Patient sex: M
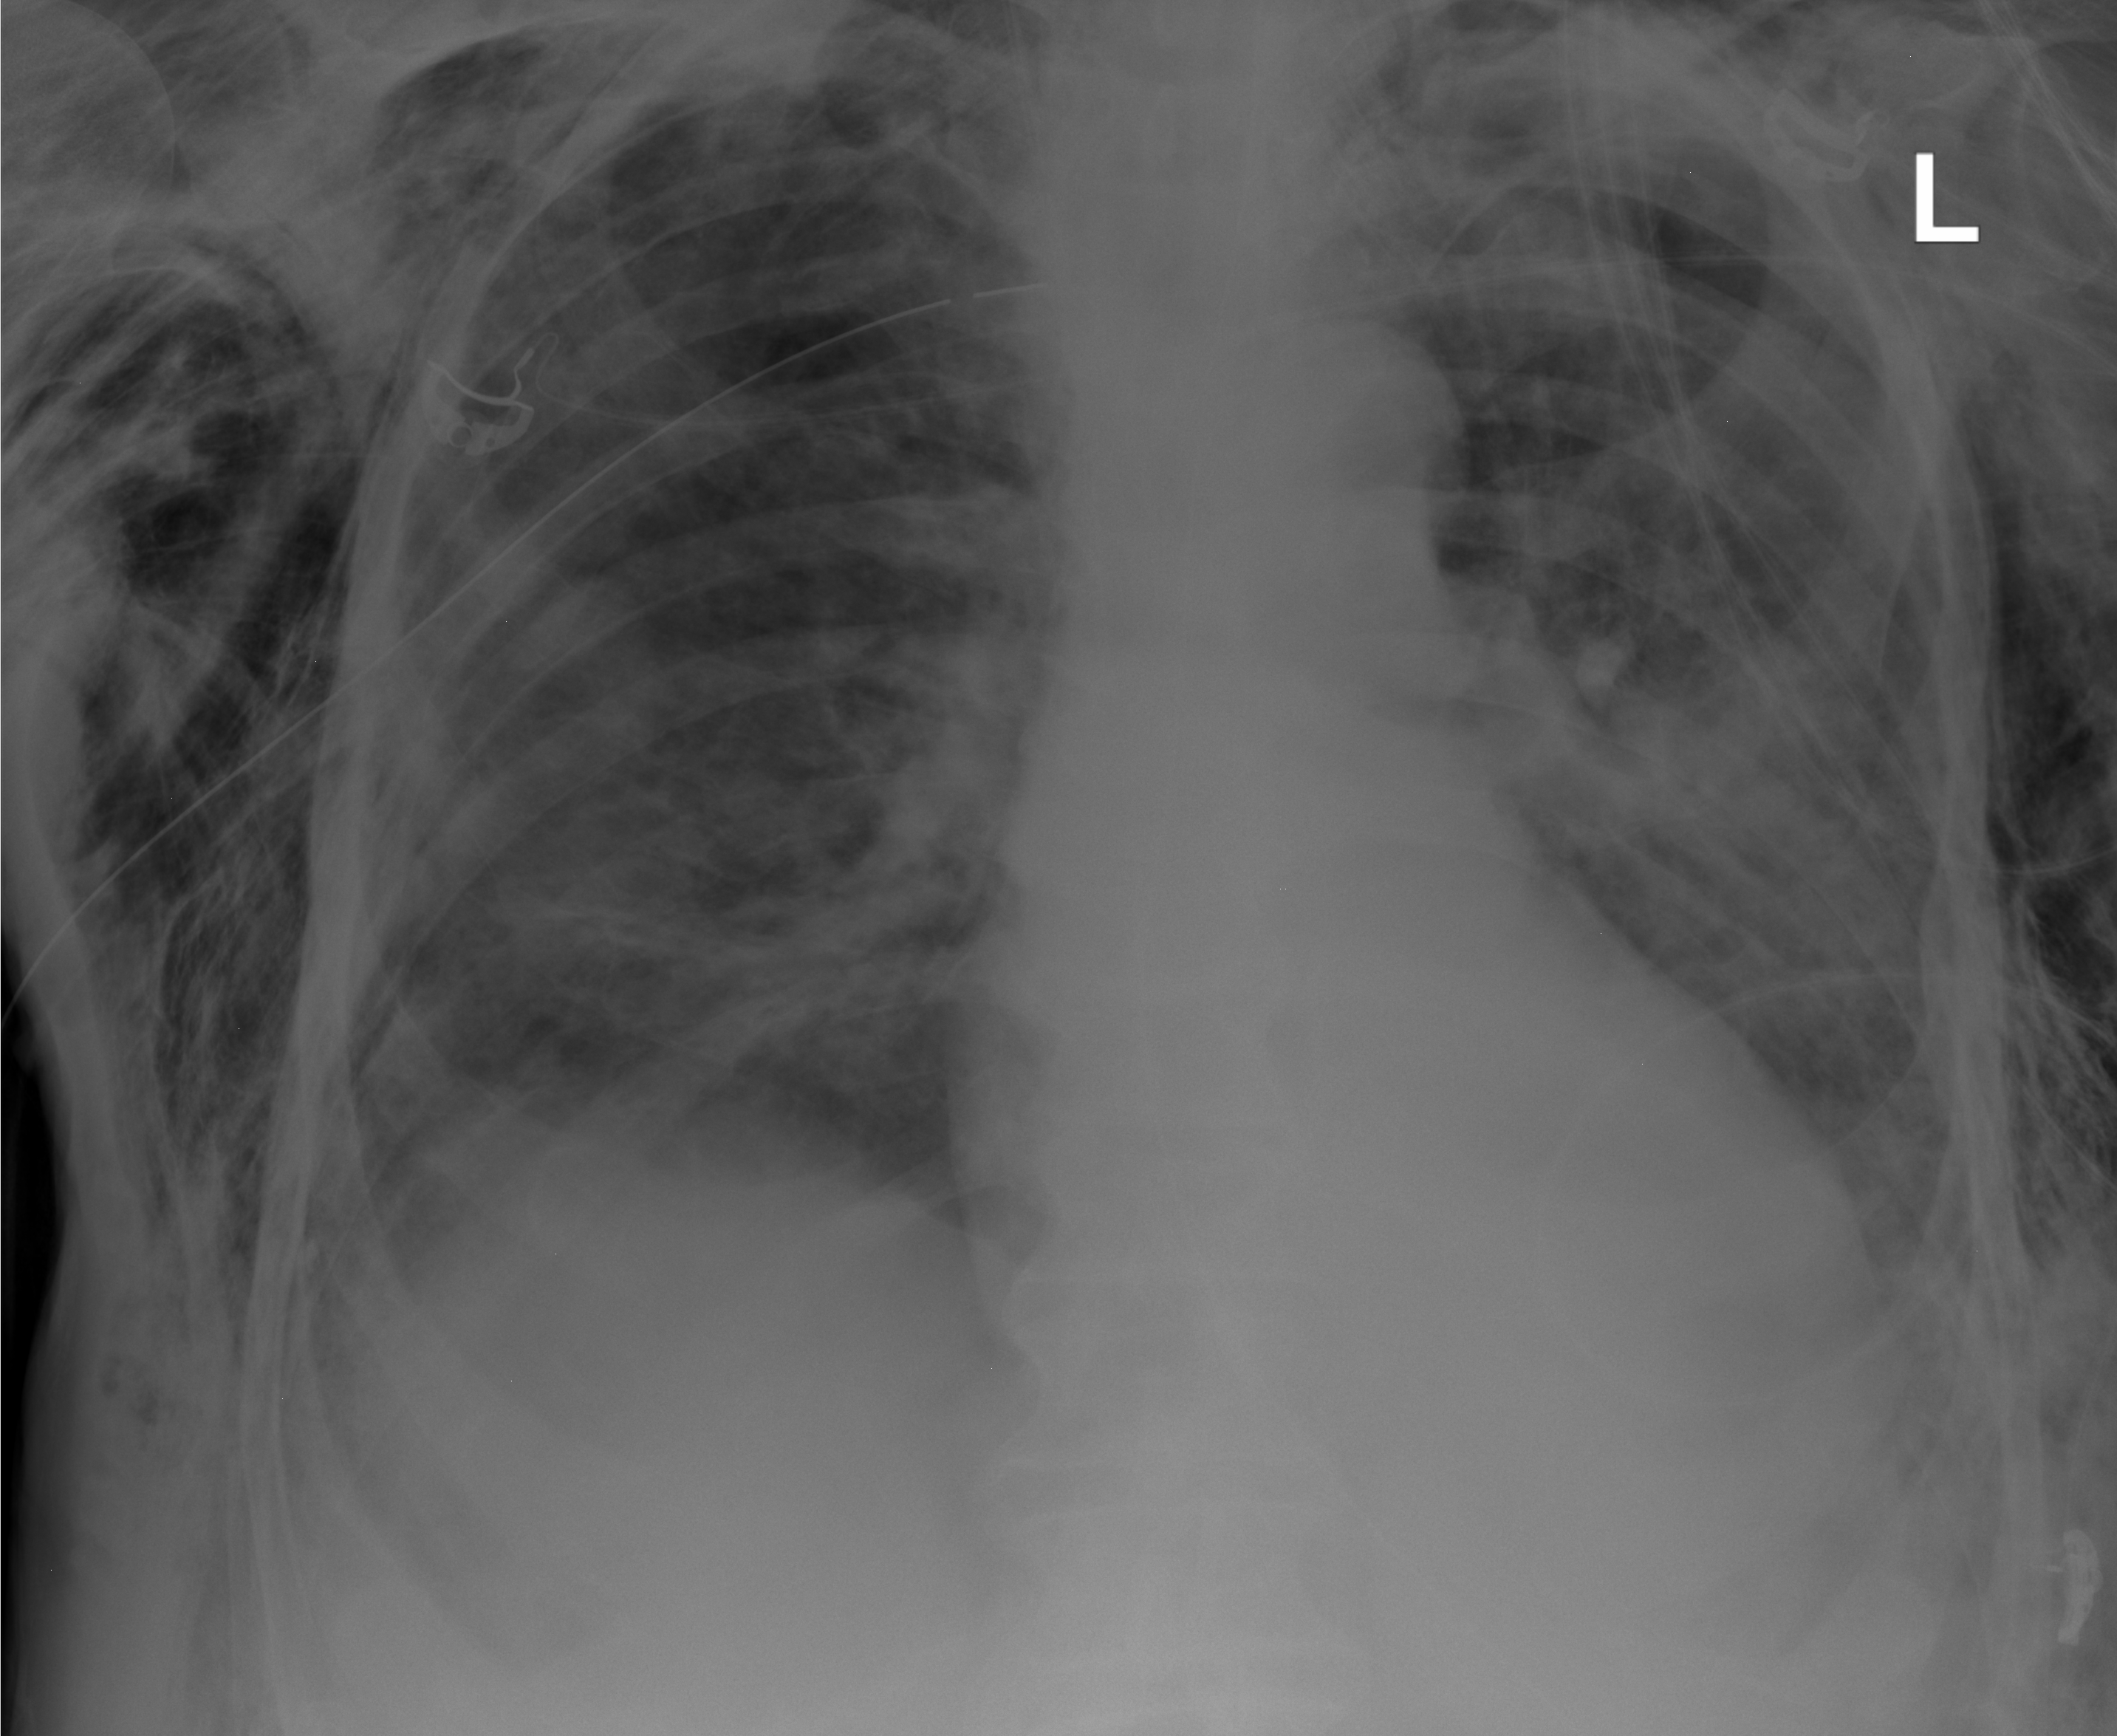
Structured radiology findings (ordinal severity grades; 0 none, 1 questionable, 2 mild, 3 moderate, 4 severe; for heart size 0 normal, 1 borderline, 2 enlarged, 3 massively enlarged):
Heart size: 1
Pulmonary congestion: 2
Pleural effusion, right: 0
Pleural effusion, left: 0
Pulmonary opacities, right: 1
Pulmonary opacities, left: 2
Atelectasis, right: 2
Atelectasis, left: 2